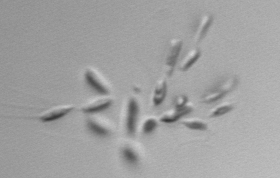
Label: Dinobryon